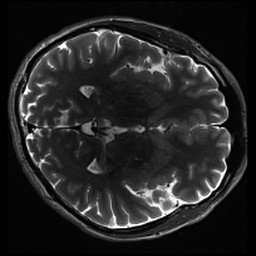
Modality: inplaneT2
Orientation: axial